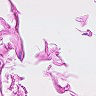
Metastatic tissue present: no